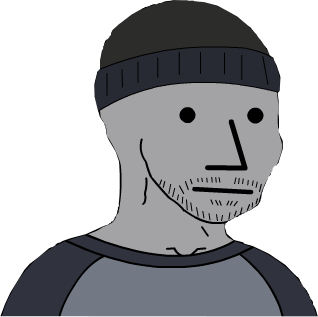
Label: 5_NPC